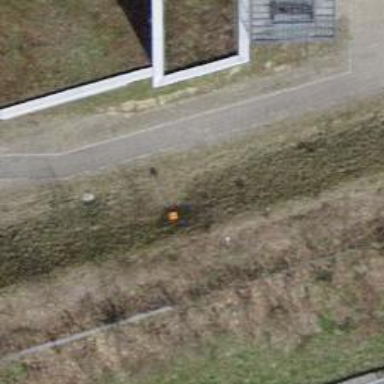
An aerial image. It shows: Aerial marker.